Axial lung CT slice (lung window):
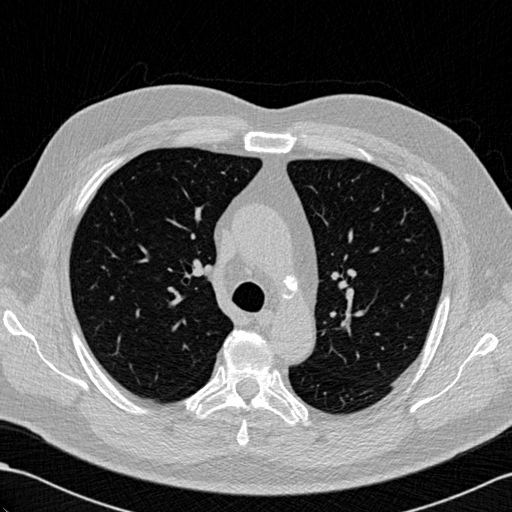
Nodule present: yes
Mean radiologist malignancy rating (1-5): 2